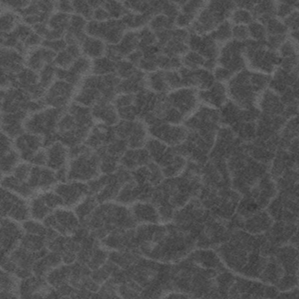
Label: frost